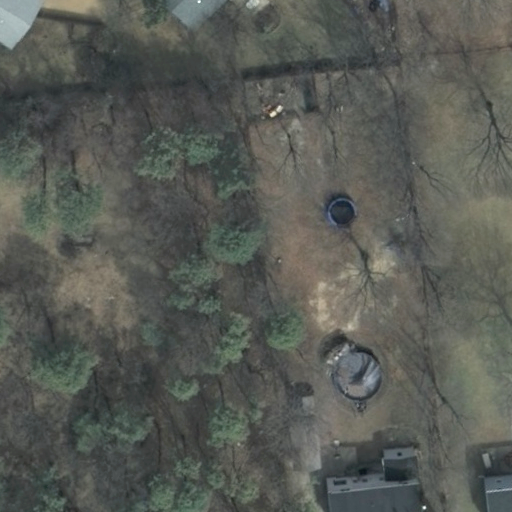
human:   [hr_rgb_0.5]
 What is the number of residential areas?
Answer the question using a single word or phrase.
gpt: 1

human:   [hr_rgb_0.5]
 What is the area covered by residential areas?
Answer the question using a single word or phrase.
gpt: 10611m2

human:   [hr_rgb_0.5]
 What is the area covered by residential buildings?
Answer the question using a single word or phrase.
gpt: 435m2

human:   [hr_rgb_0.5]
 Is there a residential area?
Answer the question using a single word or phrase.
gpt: yes

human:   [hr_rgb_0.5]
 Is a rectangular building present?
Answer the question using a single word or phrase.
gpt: yes

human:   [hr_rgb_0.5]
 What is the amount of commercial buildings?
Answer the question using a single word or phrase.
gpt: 0

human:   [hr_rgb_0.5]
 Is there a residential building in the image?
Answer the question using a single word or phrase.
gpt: yes

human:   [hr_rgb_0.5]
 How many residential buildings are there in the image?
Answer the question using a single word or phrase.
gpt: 4

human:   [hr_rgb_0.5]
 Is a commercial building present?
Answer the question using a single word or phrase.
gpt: no

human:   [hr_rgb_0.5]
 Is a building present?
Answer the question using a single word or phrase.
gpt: yes

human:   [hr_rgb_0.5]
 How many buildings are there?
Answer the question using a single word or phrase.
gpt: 5

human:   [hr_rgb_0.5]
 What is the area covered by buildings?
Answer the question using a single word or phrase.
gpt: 489m2

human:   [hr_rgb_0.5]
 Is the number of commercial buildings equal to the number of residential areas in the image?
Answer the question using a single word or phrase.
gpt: no

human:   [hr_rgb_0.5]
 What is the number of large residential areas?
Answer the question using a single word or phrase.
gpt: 1

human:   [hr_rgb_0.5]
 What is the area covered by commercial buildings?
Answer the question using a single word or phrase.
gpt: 0m2

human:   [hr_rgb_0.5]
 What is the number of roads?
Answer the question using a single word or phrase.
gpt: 0

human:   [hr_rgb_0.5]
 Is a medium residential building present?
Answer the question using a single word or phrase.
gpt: yes

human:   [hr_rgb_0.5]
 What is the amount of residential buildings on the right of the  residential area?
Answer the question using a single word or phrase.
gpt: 4

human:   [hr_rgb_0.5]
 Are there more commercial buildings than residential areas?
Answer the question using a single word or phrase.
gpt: no

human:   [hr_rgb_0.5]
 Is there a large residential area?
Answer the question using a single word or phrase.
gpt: yes

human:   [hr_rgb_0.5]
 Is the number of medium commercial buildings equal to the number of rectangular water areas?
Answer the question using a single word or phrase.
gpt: yes

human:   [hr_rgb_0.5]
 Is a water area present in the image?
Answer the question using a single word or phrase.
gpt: no

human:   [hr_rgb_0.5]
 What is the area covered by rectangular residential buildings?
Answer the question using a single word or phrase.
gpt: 72m2

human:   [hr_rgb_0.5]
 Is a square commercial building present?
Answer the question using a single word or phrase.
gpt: no

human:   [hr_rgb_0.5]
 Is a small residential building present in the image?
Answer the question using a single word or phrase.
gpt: yes

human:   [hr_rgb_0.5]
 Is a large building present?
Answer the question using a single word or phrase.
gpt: no

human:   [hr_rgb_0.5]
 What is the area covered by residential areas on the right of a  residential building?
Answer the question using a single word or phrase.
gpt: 0m2

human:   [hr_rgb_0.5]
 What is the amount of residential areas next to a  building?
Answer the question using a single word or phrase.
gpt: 1

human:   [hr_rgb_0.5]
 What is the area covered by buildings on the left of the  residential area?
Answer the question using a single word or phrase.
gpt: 0m2

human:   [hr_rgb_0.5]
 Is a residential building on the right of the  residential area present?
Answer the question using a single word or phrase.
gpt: yes

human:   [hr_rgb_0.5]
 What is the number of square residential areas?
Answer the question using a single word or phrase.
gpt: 0

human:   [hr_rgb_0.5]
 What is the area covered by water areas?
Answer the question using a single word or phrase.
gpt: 0m2

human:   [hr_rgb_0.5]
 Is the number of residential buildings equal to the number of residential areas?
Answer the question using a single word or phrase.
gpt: no

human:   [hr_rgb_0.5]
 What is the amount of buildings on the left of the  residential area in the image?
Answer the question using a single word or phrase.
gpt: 0

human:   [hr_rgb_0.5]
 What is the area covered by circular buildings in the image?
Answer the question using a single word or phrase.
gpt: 0m2

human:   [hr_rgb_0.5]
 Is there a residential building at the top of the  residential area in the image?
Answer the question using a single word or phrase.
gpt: yes

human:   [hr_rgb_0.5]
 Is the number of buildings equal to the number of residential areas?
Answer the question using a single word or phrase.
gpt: no

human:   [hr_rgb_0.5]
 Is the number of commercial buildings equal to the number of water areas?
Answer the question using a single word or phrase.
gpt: yes

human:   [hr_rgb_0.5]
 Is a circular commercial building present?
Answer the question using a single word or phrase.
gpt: no

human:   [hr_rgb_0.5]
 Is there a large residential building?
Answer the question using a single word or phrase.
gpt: no

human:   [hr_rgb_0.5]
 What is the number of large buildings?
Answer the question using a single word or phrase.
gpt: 0

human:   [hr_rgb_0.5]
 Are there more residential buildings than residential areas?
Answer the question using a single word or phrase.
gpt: yes

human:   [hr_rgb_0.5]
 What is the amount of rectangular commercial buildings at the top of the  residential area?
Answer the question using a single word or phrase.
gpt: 0

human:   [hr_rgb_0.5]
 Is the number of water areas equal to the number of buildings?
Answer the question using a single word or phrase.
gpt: no

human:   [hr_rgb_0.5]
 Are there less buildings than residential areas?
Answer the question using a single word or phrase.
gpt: no

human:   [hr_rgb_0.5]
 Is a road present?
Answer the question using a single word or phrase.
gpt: no

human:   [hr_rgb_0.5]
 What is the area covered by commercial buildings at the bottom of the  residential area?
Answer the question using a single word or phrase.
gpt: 0m2

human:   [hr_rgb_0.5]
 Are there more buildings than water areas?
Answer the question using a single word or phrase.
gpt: yes

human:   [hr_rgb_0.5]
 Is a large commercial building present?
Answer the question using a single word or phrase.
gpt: no

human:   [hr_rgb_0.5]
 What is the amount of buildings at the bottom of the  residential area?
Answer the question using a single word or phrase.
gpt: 0

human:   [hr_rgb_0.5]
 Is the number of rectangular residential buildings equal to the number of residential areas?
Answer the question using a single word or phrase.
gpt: no

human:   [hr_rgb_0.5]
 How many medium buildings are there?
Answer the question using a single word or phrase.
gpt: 2

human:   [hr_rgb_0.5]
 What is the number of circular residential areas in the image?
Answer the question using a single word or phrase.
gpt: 0

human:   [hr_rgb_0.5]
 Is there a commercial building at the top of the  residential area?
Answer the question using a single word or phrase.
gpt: no

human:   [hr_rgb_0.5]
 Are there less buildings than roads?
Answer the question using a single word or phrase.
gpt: no

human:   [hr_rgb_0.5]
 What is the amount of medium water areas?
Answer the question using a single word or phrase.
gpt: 0

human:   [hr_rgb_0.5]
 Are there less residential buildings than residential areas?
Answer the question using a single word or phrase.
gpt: no

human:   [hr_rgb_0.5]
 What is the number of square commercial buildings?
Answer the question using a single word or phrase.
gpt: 0

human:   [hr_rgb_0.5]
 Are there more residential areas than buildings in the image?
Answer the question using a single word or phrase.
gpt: no

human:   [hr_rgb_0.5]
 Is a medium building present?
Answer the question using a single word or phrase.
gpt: yes

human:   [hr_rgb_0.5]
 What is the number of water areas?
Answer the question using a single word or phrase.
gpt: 0

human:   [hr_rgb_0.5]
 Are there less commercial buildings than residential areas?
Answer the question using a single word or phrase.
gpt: yes

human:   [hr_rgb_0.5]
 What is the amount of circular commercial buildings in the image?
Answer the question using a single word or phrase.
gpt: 0

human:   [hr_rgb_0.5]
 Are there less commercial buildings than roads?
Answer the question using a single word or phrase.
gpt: no